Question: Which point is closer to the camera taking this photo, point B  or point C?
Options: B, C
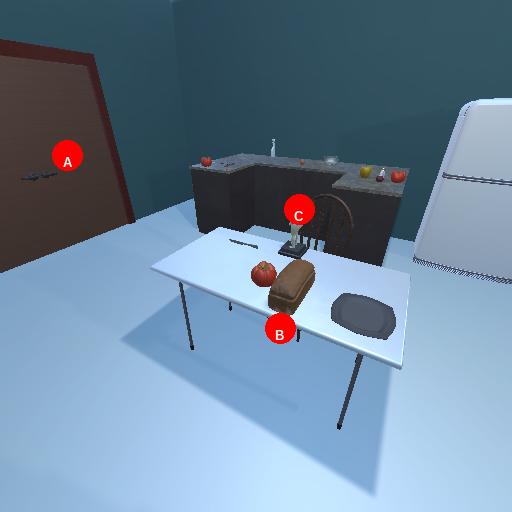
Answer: B